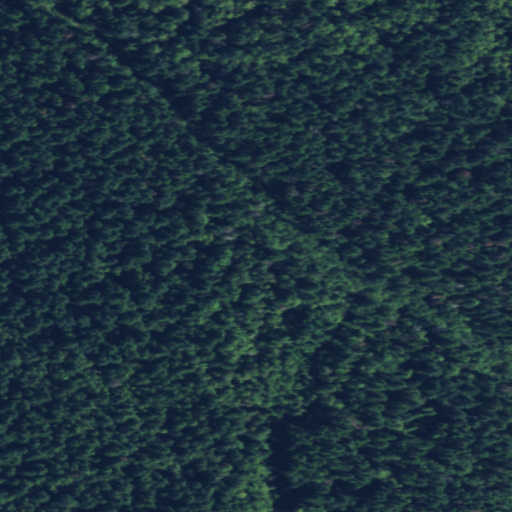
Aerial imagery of mountain in Washington named Lost Mountain containing evergreen forest and mixed forest